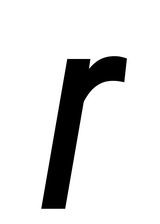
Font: Roboto-Italic_Condensed_Italic